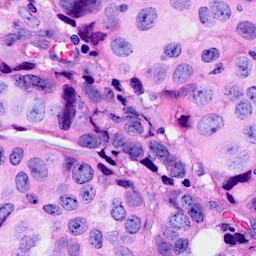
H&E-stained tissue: Breast